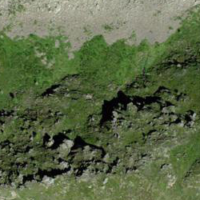
EUNIS habitat code: 31
Species observed at this site:
Arnica montana